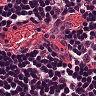
Metastatic tissue present: no